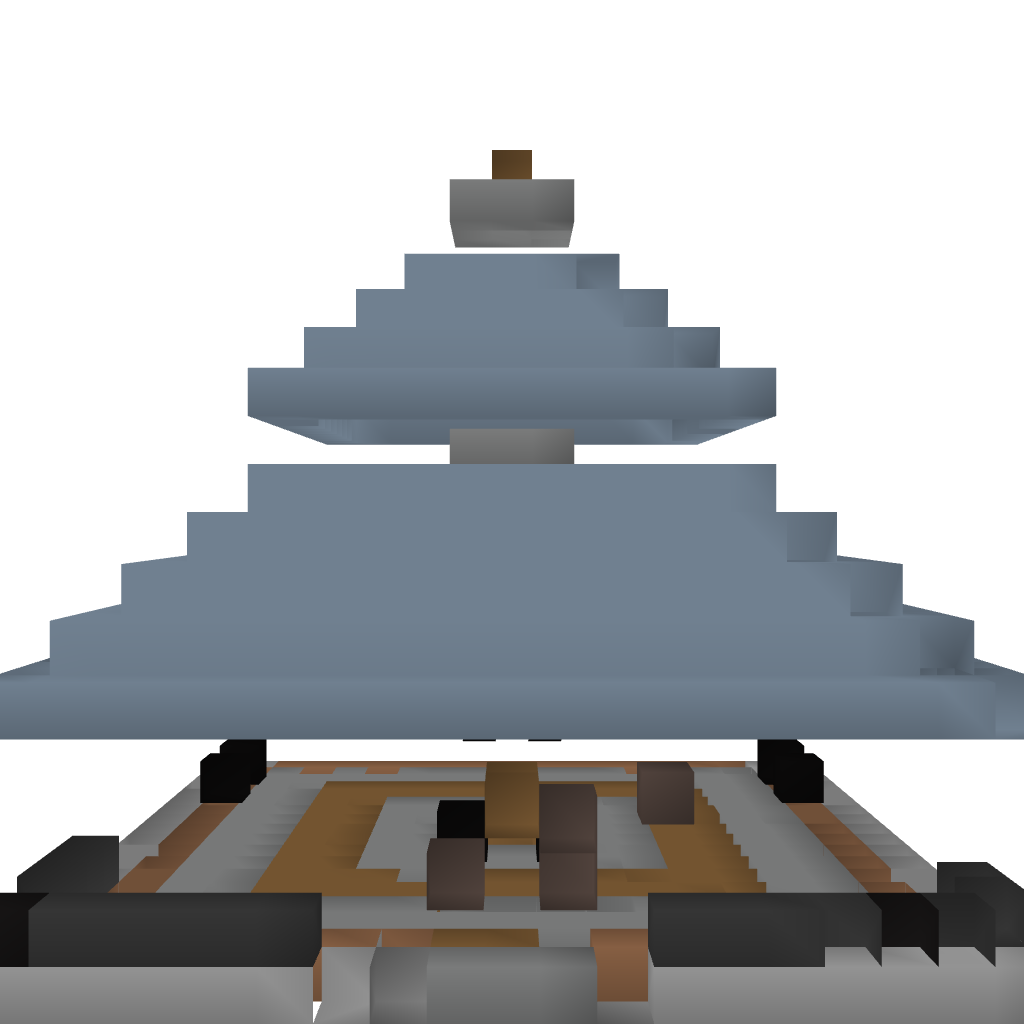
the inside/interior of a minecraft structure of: Medieval Style House III